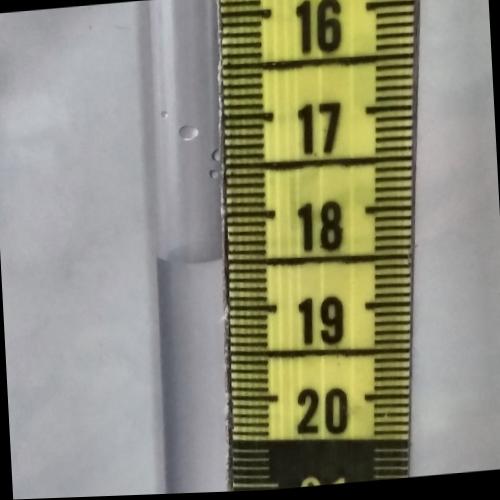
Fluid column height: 18.5 cm